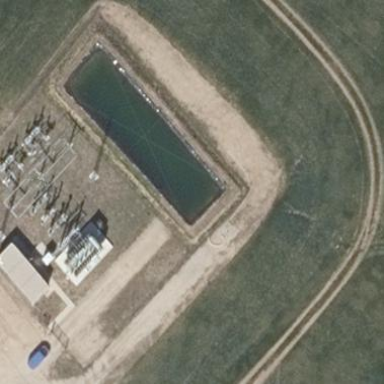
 there is power substation surrounded by chain-link fence. The substation operates at the transmission level."